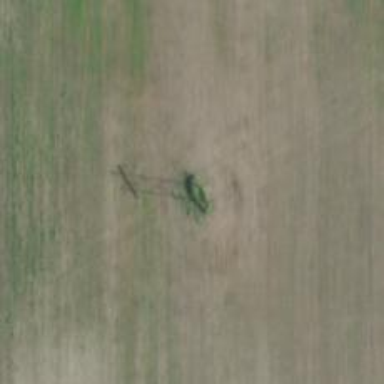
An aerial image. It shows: Power tower.